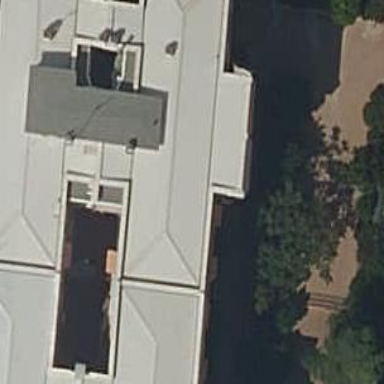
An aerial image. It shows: Residential building.